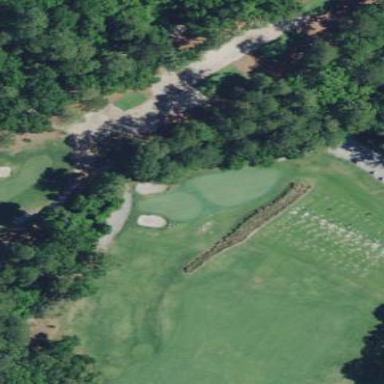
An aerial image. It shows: Sandy area is golf bunker.